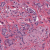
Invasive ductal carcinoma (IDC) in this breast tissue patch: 1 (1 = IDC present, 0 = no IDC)